Question: I am planning to build a plug-in for Sphinx documentation system plug-in which shows the names and Github profile links of the persons who have contributed to the documentation page.
Github has this feature internally

- Is it possible to get Github profile links of the file contributors through Github API? Note that commiter emails are not enough, one must be able to map them to a Github user profile link. Also note that I don't want all repository contributors - just individual file contributors.- If this is not possible then what kind of alternative methods (private API, scraping) you could suggest to extract this information from Github?
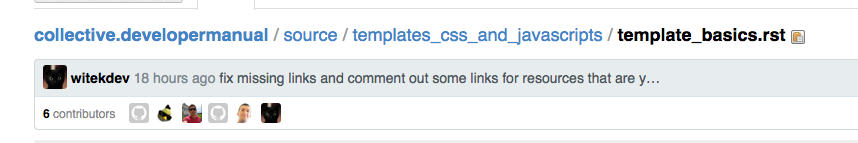
Answer: Using <URL>, you can use :
'''
{
repository(owner: "torvalds", name: "linux") {
object(expression: "master") {
... on Commit {
history(first: 100, path: "MAINTAINERS") {
nodes {
author {
email
name
user {
email
name
avatarUrl
login
url
}
}
}
}
}
}
}
}
'''
<URL>
Using <URL> to have a list of the first 100 contributors of this file without duplicates :
'''
TOKEN=<YOUR_TOKEN>
OWNER=torvalds
REPO=linux
BRANCH=master
FILEPATH=MAINTAINERS
curl -s -H "Authorization: token $TOKEN" -H "Content-Type:application/json" -d '{
"query": "{repository(owner: "'"$OWNER"'", name: "'"$REPO"'") {object(expression: "'"$BRANCH"'") { ... on Commit { history(first: 100, path: "'"$FILEPATH"'") { nodes { author { email name user { email name avatarUrl login url}}}}}}}}"
}' https://api.github.com/graphql | jq '[.data.repository.object.history.nodes[].author| {name,email}]|unique'
'''